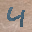
Label: 4